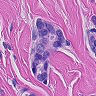
Metastatic tissue present: yes